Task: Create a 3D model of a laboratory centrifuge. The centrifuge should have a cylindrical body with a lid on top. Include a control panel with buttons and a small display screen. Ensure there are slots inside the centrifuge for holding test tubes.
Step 183:
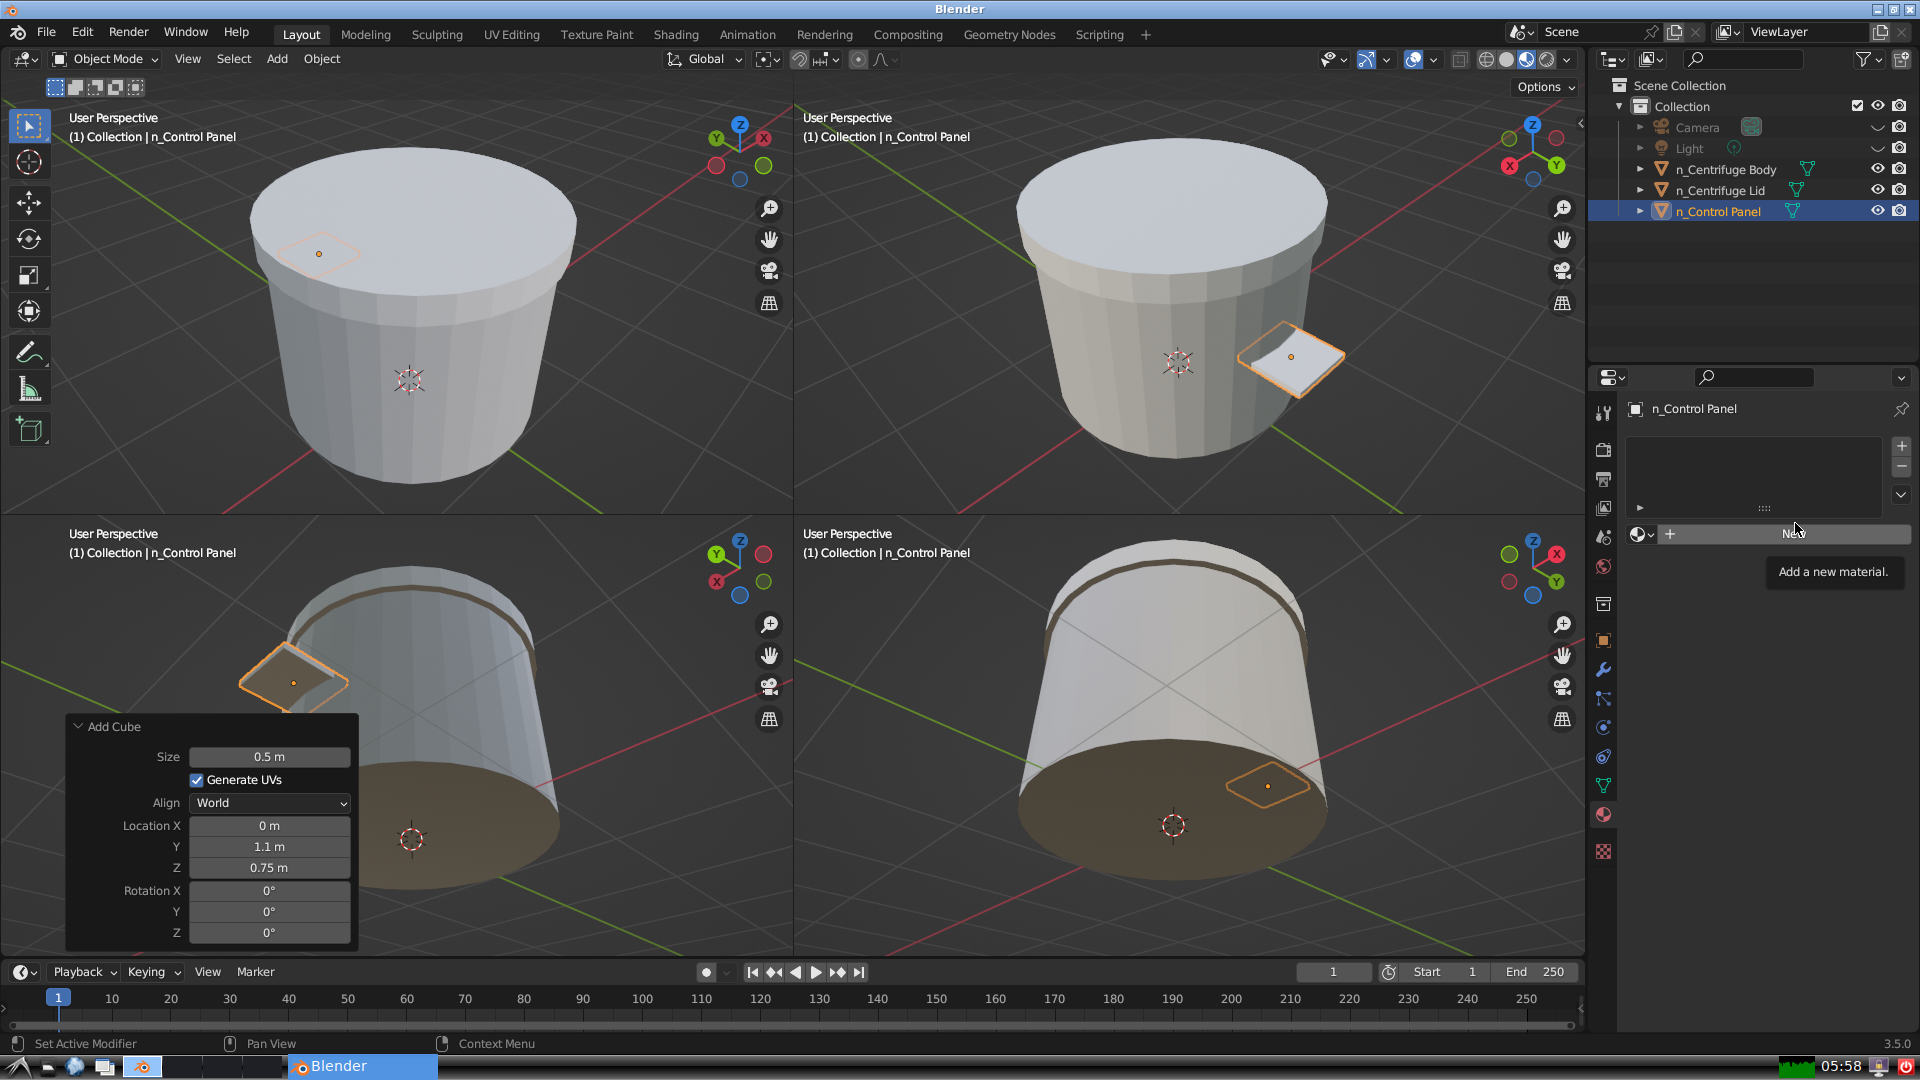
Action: click: no